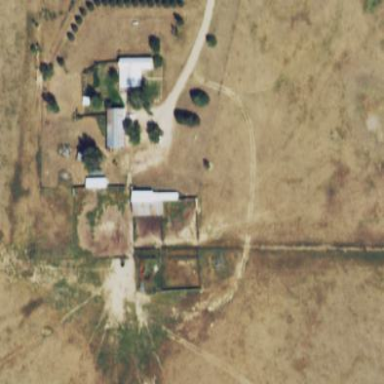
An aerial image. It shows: Farmyard area.